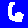
Digit: 6